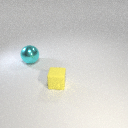
large cyan metal sphere behind small yellow rubber cube